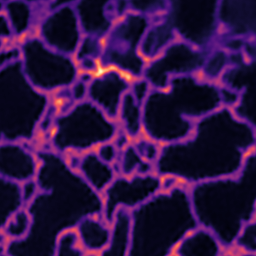
Label: Super-resolution ER image